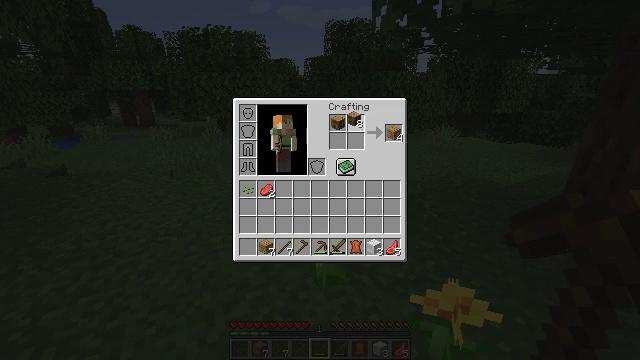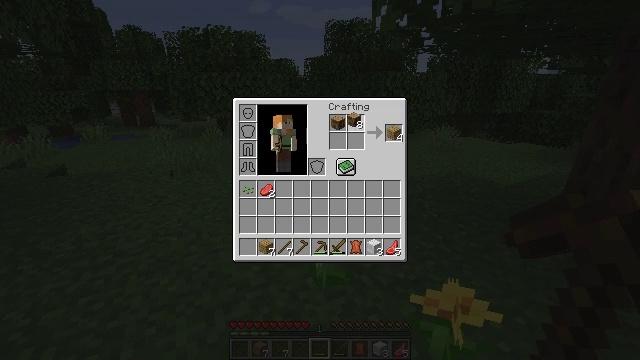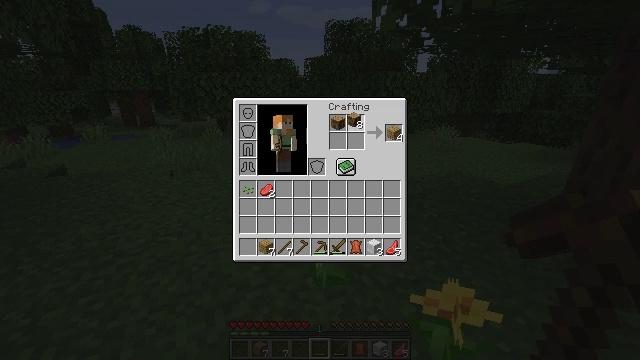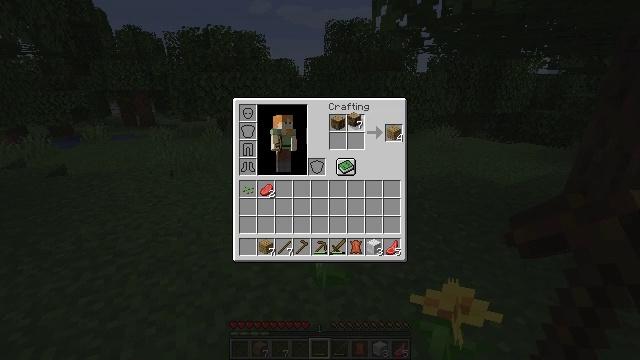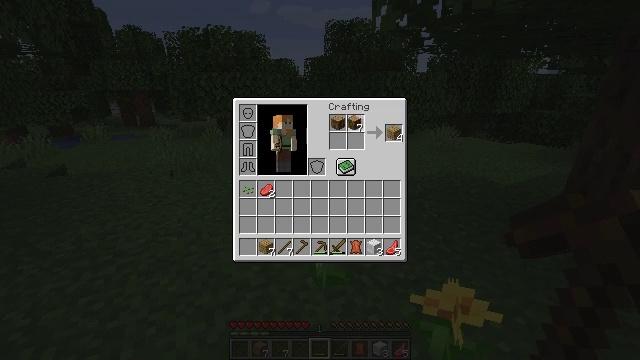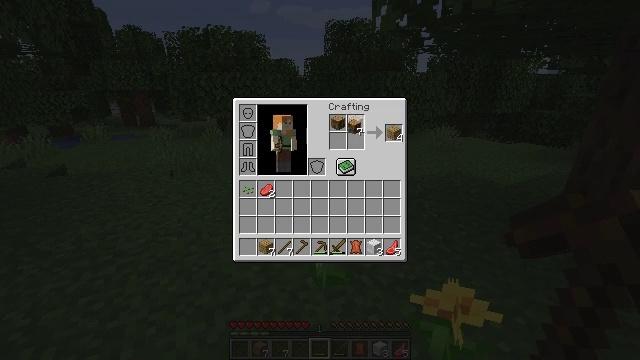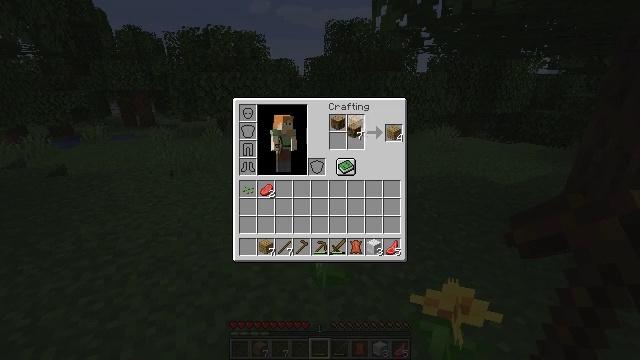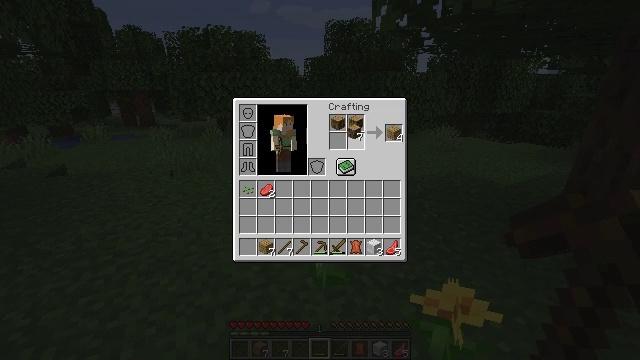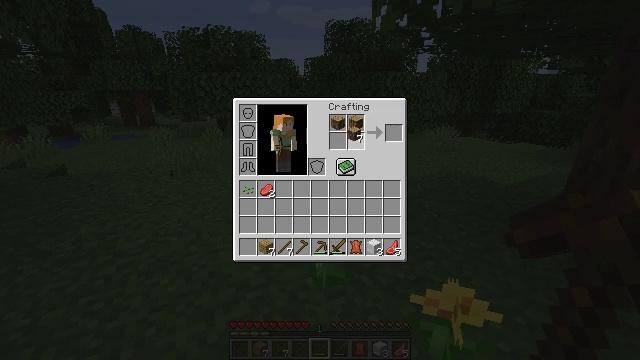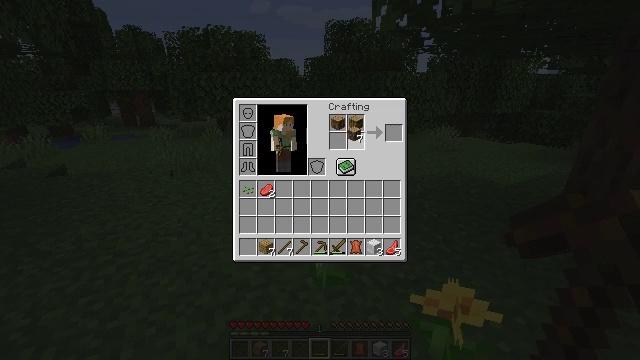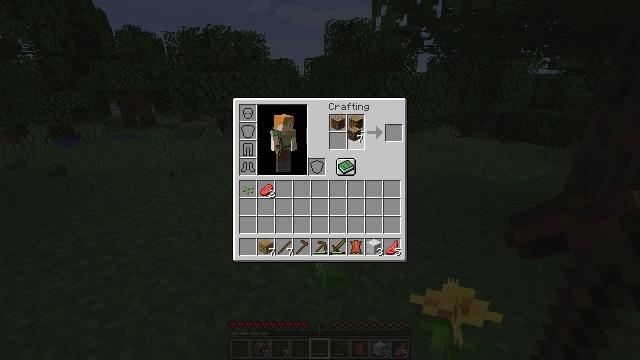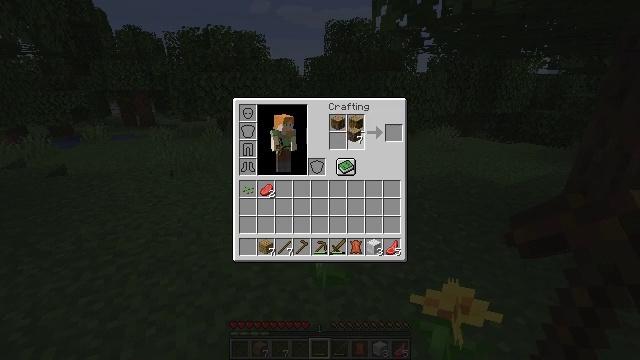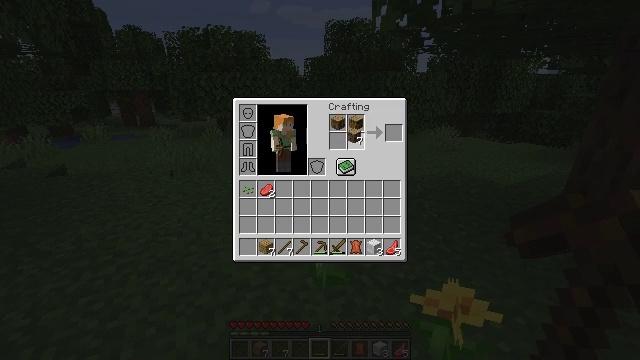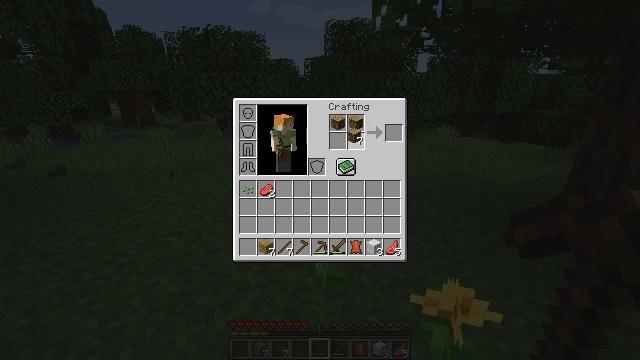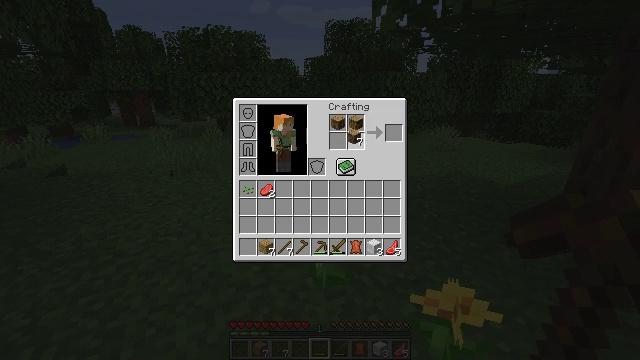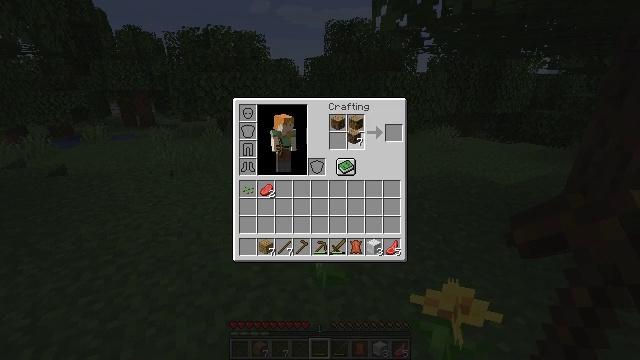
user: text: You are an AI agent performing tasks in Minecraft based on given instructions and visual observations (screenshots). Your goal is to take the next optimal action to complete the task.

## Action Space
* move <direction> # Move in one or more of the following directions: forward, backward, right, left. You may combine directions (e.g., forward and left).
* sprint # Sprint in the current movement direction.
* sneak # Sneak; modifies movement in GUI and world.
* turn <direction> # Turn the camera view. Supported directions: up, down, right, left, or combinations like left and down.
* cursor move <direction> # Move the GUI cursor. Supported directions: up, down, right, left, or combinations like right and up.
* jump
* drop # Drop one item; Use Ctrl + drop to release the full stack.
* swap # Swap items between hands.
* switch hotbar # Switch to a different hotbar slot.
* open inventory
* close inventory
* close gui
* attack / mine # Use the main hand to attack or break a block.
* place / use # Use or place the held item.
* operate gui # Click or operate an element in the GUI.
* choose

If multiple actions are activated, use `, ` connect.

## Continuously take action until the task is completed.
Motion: motion action
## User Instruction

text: Make oak wood using logs.
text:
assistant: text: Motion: choose
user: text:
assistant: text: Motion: choose
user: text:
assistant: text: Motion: no_op
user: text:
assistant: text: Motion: no_op
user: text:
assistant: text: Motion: no_op
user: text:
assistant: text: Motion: no_op
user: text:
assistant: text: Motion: no_op
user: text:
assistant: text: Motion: no_op
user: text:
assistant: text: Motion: no_op
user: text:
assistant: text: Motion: no_op
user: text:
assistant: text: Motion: no_op
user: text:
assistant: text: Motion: no_op
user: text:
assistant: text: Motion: no_op
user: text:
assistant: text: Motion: no_op
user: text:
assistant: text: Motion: no_op
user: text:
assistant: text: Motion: no_op
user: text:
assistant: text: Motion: choose
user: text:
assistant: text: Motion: choose
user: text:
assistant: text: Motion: choose
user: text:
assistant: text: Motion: no_op
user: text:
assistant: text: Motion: no_op
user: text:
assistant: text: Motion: no_op
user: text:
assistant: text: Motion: no_op
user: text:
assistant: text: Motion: no_op
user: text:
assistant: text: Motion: no_op
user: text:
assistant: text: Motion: no_op
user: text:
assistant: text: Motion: no_op
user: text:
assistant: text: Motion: no_op
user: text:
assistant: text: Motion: no_op
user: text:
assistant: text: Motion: no_op